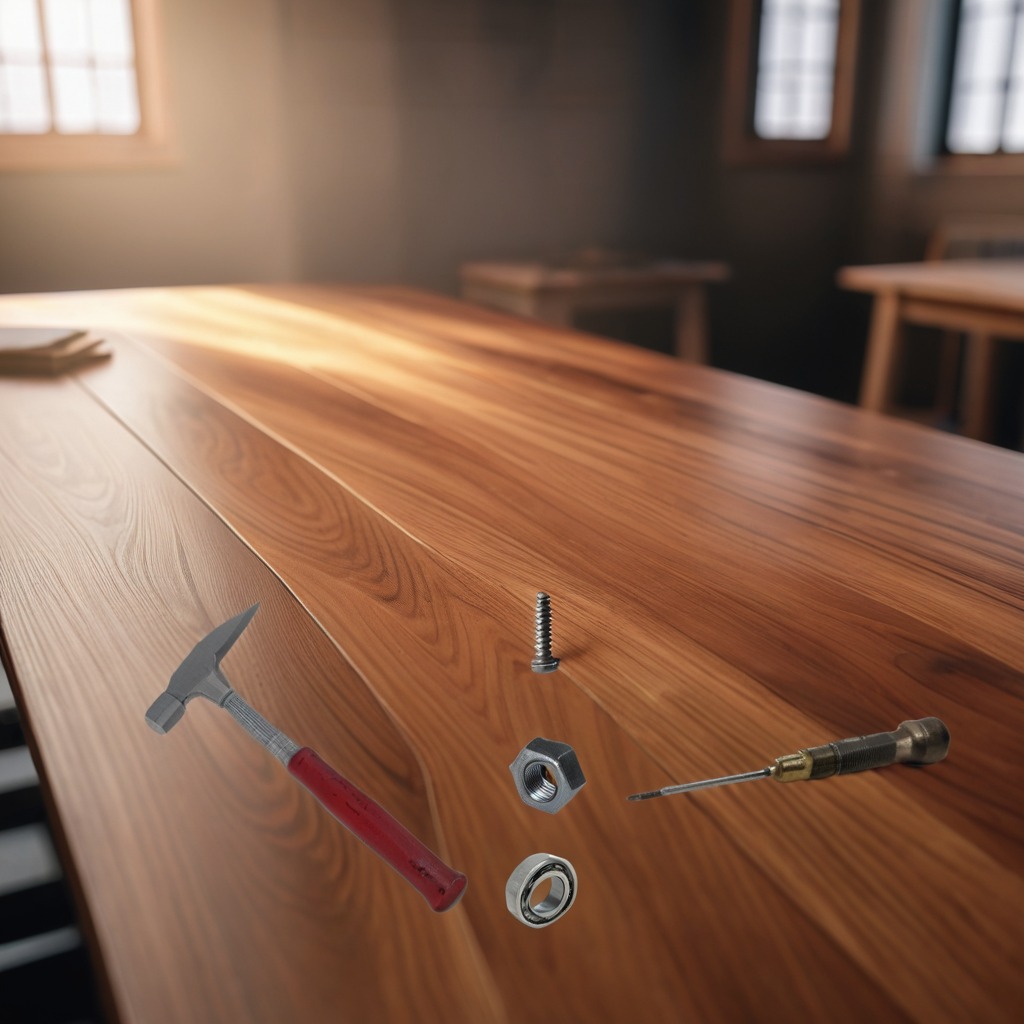
A metal ball bearing, a hammer, a metal machine screw, a screwdriver, and a metal nut are lying on the wooden table.